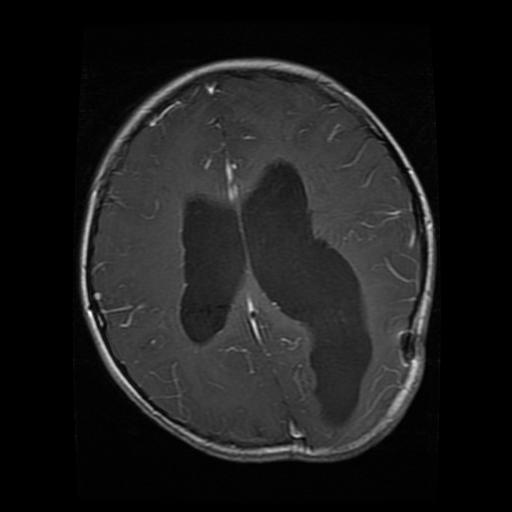
Label: glioma